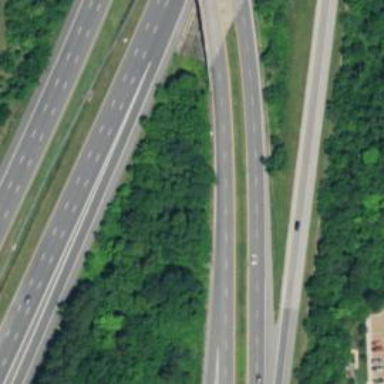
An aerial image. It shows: Primary highway.